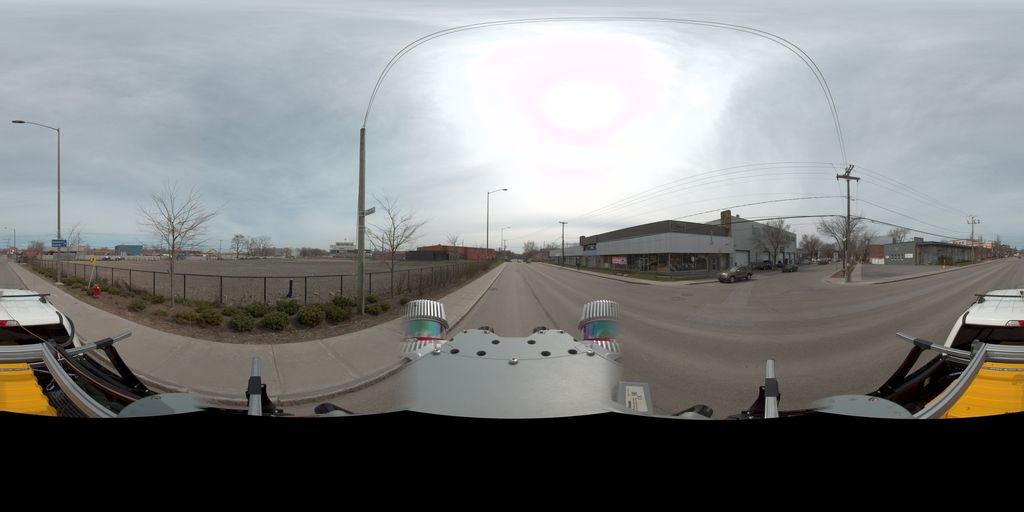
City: quebec_city